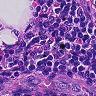
Metastatic tissue present: no